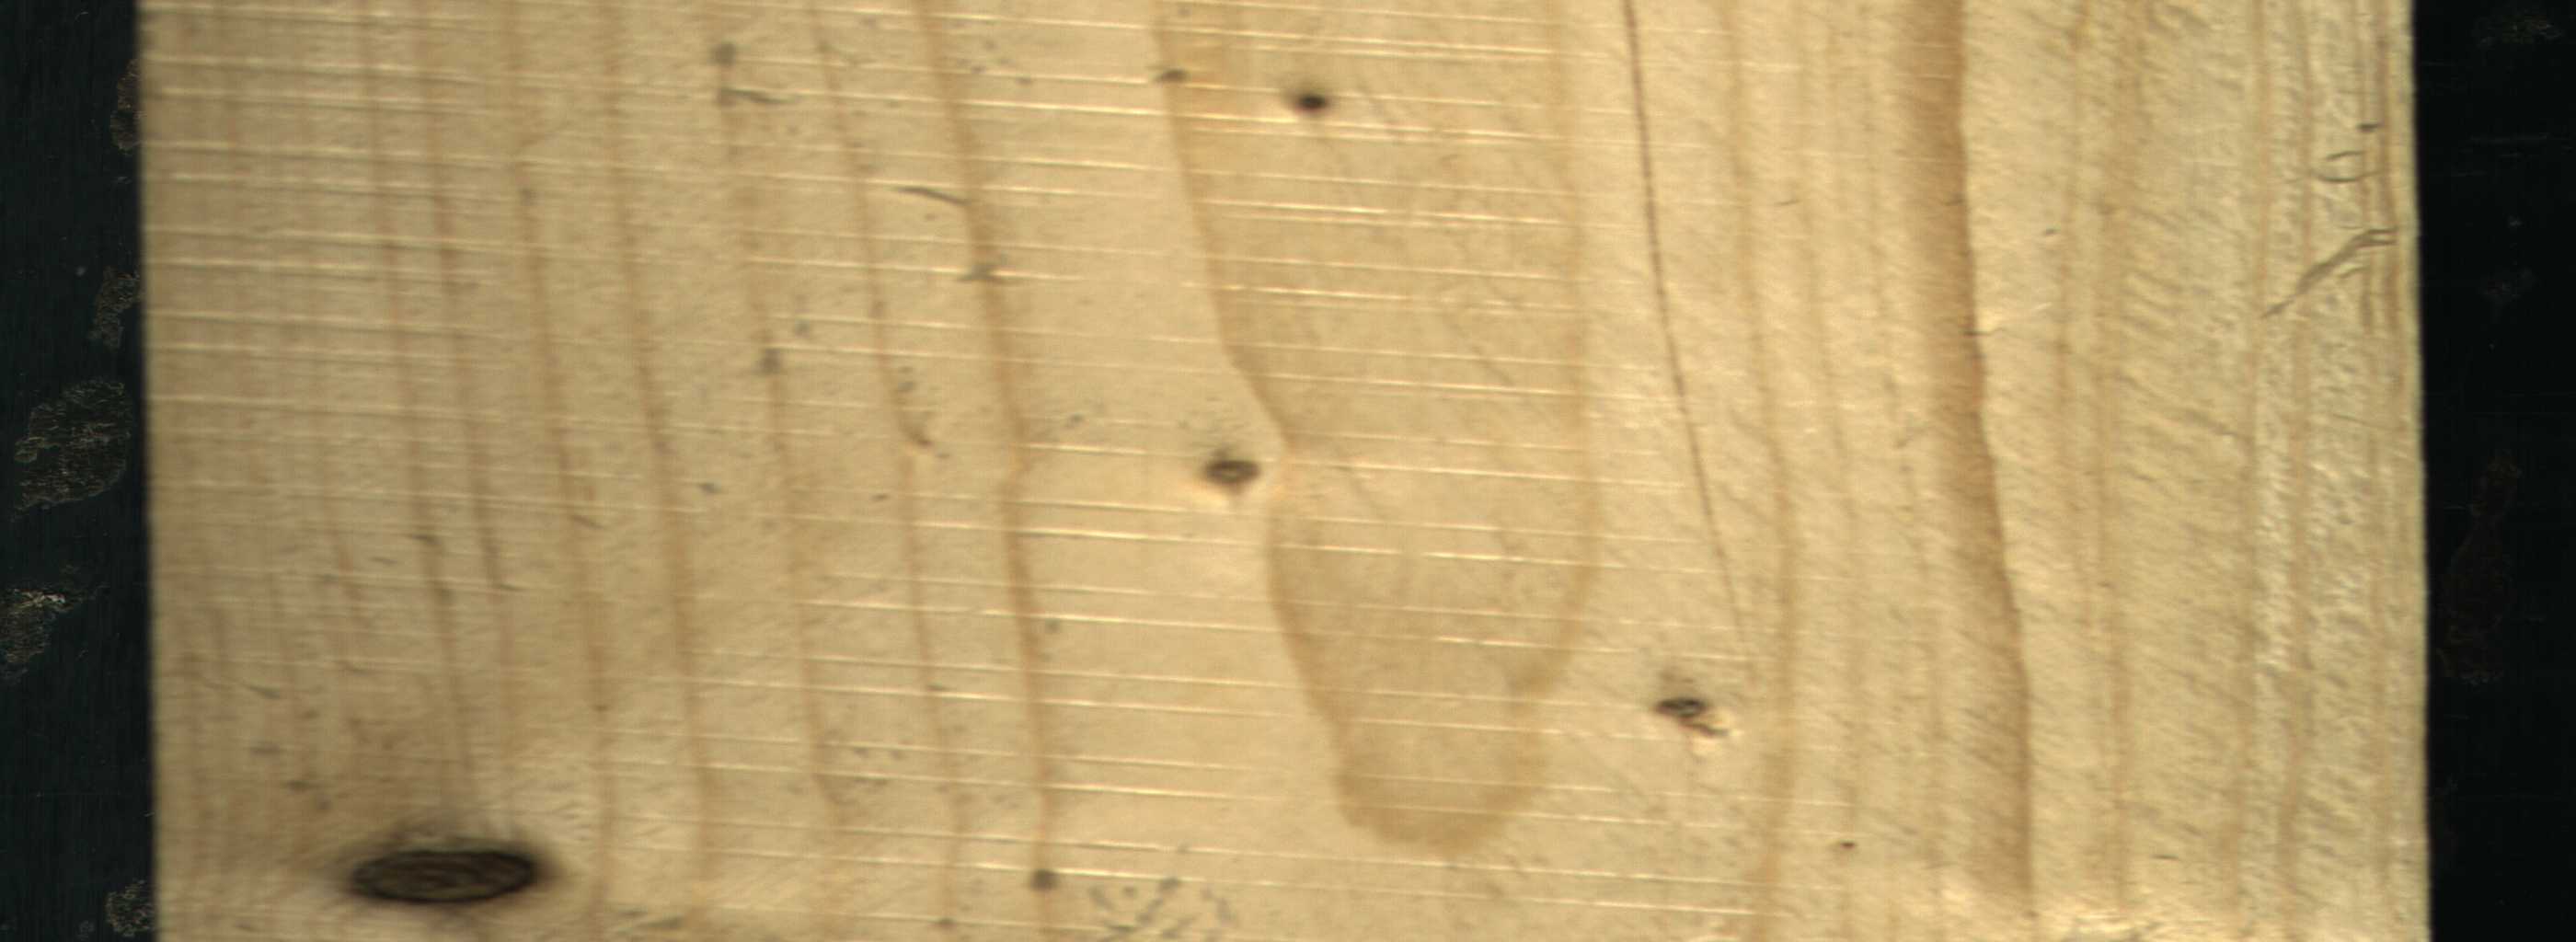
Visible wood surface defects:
Dead_Knot
Live_Knot
Live_Knot